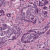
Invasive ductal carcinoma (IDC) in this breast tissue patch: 1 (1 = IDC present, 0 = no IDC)